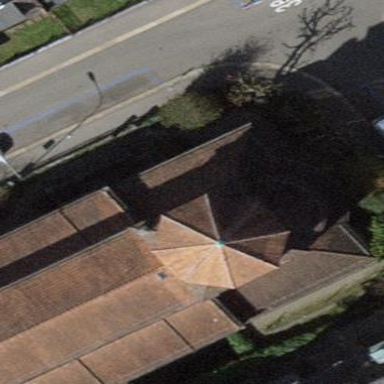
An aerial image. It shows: The building has hipped roof. The orientation of the roof is across.